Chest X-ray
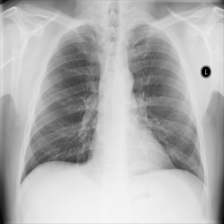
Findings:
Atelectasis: negative
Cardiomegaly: negative
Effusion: negative
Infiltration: negative
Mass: negative
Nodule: negative
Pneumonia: negative
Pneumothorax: negative
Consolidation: negative
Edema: negative
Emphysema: negative
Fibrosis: negative
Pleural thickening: negative
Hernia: negative